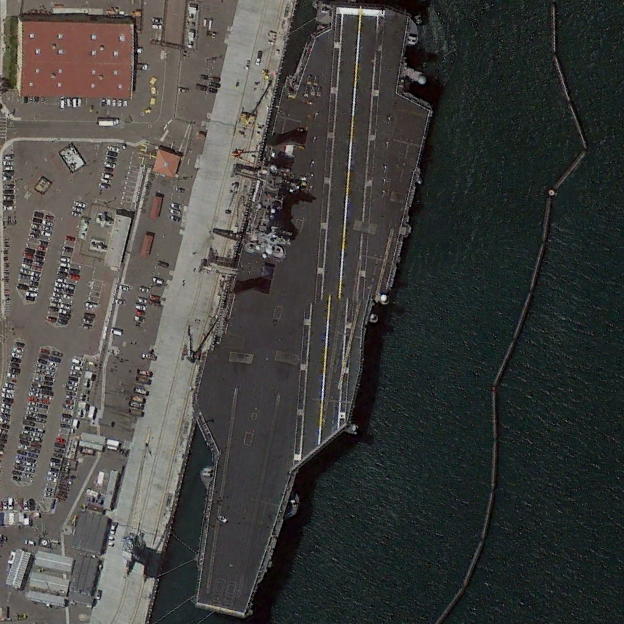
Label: aircraft_carrier